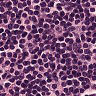
Metastatic tissue present: no